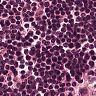
Metastatic tissue present: no